Aerial crown-view tile of a tropical tree (Barro Colorado Island, Panama), acquired 20250317:
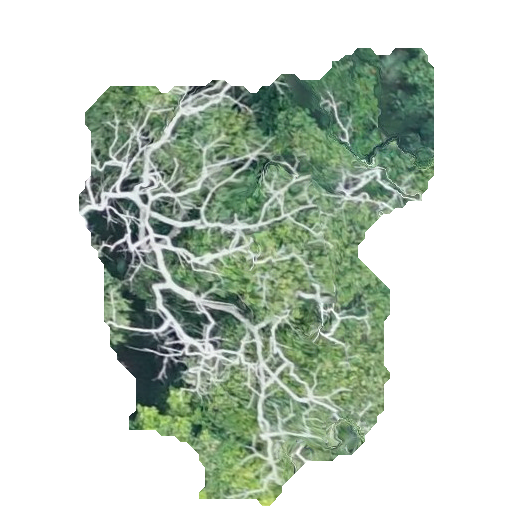
Species: Trichilia tuberculata
GBIF accepted scientific name: Trichilia tuberculata
Crown area: 166.655 m²